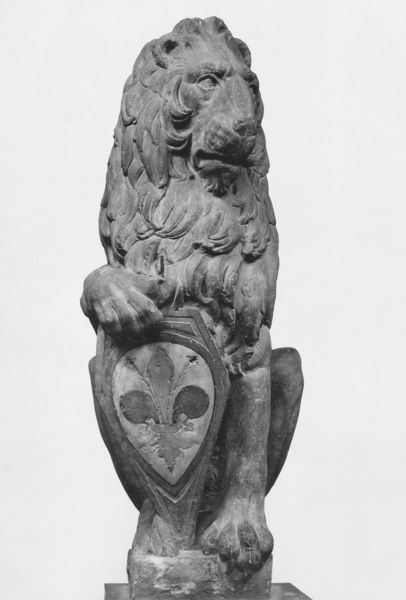
Titel: Marzocco
Künstler: Donatello
Institution: Florenz, Bargello
Schlagwörter: kopf, sitzen, frankreich, grau, hintergrund, marmor, nase, weiss, blick, tier, gesicht, sockel, stein, sitzend, skulptur, statue, mähne, sitz, pfoten, plastik, knie, schild, schwarz-weiß, lilie, wappen, pfote, schnauze, maul, löwe, tatzen, monument, tatze, medici, rocaille, pranke, heraldik, tatzer